Interaction volume radius: 10 \u00c5
Interaction volume height: 15 \u00c5
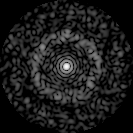
Disorder parameter: 0.7938